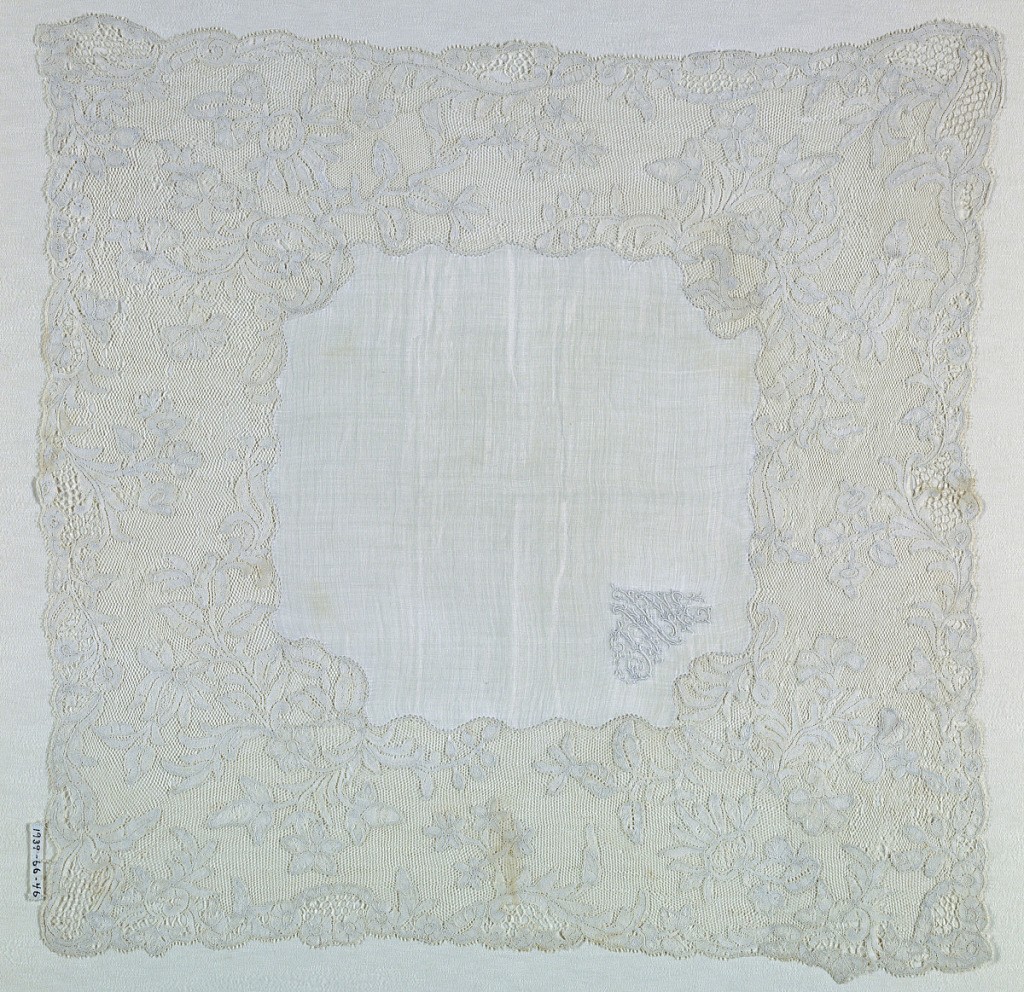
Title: Handkerchief
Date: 19th century
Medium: linen Technique: bobbin lace; embroidery
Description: Linen center with the embroidered initials J.M.N. and border of bobbin lace in design of flowering branches.